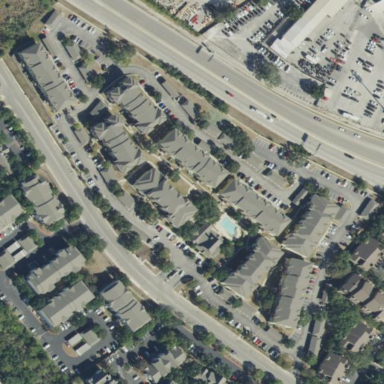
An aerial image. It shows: Residential area with apartments.